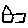
Label: house